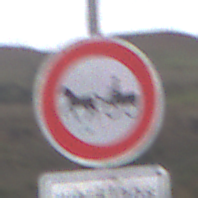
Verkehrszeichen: VerbotGespannfuhrwerke
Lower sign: ZeitangabenMitBeschraenkungAufWochentage7
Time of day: Midday
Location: Outdoor (Nature)
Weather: Overcast
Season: NotSpecified
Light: Natural